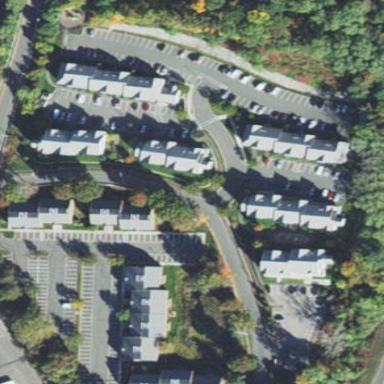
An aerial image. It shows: Residential area with apartments.